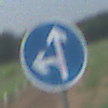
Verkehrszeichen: VorgeschriebeneFahrtrichtungGeradeausOderLinks
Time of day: SunriseSunset
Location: Outdoor (Nature)
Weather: PartlyCloudy
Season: NotSpecified
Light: Natural